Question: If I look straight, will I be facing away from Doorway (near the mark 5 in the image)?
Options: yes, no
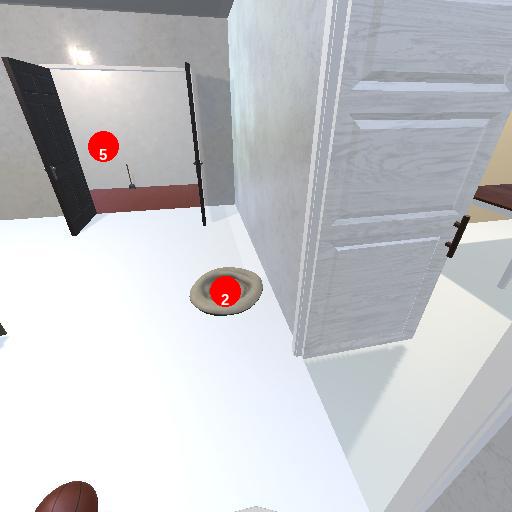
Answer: yes